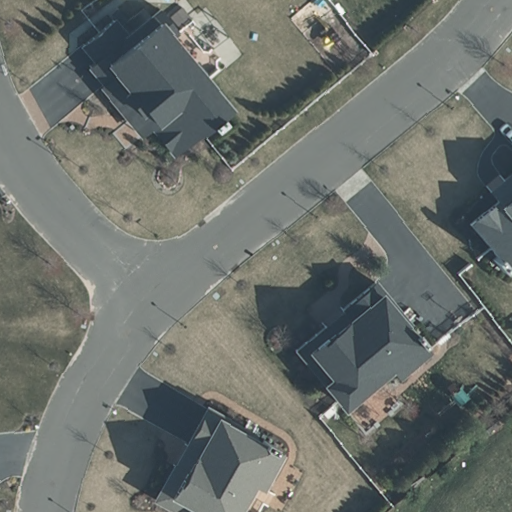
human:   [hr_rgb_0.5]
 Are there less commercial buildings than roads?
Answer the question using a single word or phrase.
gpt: yes

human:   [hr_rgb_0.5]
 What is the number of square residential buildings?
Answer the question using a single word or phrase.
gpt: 0

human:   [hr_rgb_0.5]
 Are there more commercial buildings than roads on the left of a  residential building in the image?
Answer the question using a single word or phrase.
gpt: no

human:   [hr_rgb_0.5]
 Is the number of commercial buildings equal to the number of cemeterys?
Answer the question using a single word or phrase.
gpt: yes

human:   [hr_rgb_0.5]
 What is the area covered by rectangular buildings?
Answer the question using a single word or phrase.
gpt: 134m2

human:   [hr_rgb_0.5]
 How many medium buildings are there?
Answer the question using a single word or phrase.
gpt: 4

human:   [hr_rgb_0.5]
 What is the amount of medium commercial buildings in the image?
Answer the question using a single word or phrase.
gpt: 0

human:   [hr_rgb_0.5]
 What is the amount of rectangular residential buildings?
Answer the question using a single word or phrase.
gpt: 1

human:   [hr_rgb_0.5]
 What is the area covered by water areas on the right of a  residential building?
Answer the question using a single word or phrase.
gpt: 0m2

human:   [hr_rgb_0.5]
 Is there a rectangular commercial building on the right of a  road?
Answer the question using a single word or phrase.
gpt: no

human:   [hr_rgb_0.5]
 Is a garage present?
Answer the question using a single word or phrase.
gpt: no

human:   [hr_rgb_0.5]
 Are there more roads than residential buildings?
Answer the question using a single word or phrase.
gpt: no

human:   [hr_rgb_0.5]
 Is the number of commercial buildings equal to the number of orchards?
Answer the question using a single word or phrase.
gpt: yes

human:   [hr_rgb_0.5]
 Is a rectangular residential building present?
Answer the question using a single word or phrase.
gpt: yes

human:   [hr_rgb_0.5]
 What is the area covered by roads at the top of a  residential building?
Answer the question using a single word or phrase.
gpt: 0m2

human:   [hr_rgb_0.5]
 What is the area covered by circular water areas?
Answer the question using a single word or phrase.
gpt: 0m2

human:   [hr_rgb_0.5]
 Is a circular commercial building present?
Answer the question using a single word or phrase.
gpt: no

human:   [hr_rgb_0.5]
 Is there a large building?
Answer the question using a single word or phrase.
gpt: no

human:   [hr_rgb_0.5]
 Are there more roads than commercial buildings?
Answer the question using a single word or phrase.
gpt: yes

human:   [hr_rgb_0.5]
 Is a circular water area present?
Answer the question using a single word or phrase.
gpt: no

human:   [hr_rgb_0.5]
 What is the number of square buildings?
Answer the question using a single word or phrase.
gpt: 0

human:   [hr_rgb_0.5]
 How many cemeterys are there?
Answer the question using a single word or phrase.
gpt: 0

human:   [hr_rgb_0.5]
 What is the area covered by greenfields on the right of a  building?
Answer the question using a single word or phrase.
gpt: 0m2

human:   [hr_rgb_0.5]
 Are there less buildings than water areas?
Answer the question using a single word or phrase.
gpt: no

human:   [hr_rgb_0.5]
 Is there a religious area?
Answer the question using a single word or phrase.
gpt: no

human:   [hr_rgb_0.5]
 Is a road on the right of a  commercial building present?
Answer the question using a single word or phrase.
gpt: no

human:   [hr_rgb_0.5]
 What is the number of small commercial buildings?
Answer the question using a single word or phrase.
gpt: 0

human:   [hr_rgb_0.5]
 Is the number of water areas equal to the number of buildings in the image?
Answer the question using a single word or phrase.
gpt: no

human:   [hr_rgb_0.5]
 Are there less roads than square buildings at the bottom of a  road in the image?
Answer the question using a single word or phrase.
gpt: no

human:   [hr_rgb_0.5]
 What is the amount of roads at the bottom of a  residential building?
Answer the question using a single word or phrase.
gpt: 1

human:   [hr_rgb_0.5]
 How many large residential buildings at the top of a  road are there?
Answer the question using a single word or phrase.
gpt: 0

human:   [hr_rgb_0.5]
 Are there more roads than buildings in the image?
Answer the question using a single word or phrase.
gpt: no

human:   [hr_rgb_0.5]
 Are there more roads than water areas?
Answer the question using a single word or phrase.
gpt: yes

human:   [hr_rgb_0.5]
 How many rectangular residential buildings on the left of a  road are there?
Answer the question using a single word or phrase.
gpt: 0

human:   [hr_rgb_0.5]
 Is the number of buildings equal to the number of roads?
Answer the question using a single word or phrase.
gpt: no

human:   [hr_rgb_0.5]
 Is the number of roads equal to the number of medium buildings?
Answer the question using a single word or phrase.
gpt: no